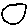
Label: circle